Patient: sex M, age 45
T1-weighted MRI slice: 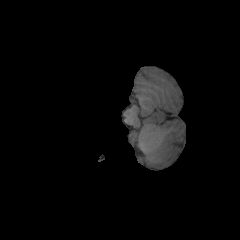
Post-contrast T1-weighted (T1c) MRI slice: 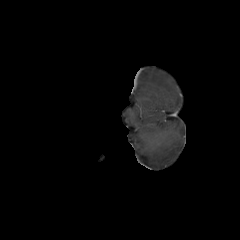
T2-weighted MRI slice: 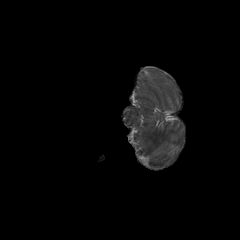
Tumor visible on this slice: no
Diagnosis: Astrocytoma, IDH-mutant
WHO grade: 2